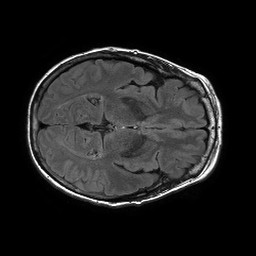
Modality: FLAIR
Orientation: axial
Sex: female
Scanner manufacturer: philips
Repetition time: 11 s
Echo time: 0.125 s